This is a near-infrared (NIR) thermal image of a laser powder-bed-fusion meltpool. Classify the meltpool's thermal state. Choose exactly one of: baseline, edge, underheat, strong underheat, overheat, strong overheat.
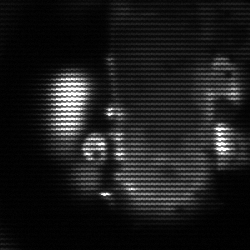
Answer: strong underheat